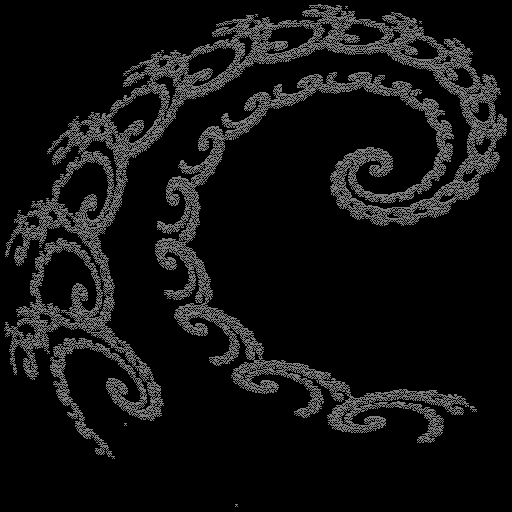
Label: spiral